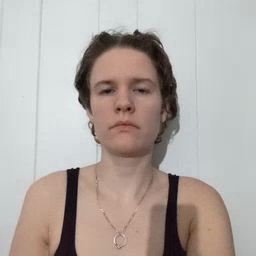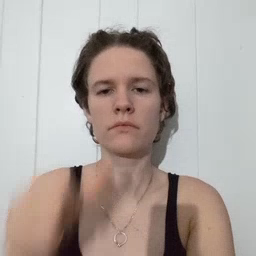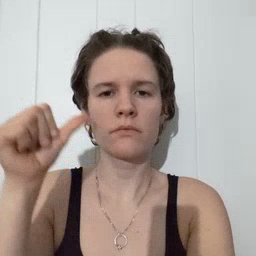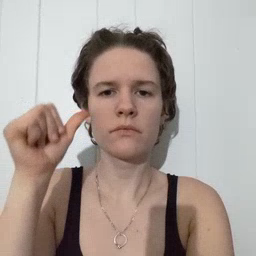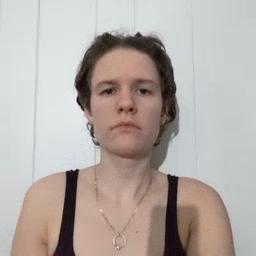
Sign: yesterday